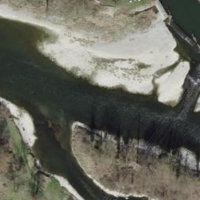
EUNIS habitat code: 15
Species observed at this site:
Milvus milvus
Castor fiber